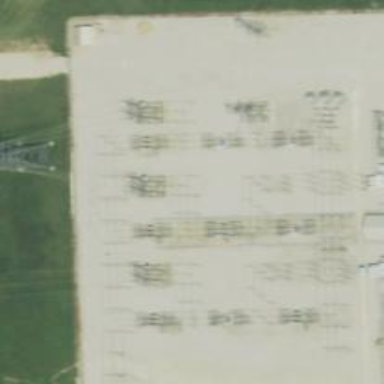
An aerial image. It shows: Switch used for power control.